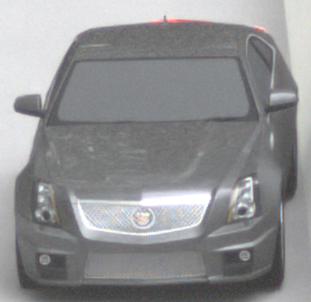
Make: Cadillac
Model: CTS-V
Detailed model: CTS-V (II) Limousine
Model produced from: 2008/11
Model produced until: 2010/12
Doors: 4
Color: gray
Road condition: dry road
Daytime: morning or afternoon
Contrast: low contrast